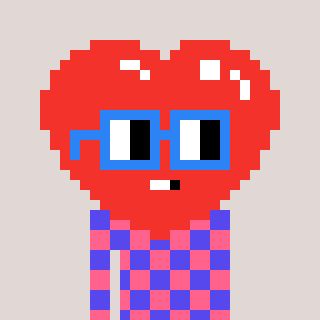
a pixel art character with square blue glasses, a heart-shaped head and a computerblue-colored body on a warm background